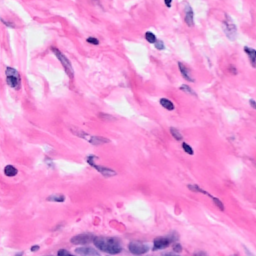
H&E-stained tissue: Breast